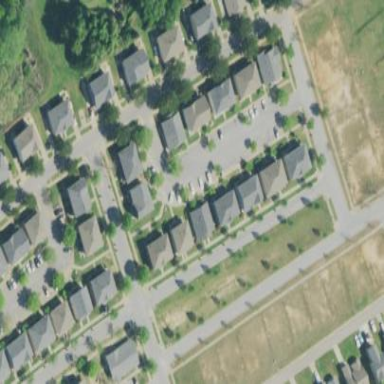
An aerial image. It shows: Residential neighbourhood.